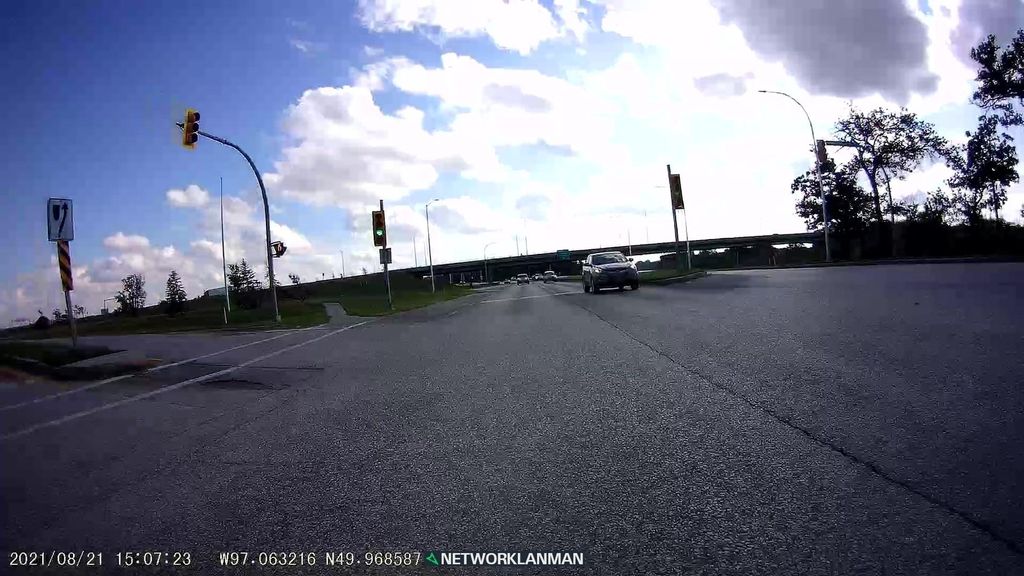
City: winnipeg